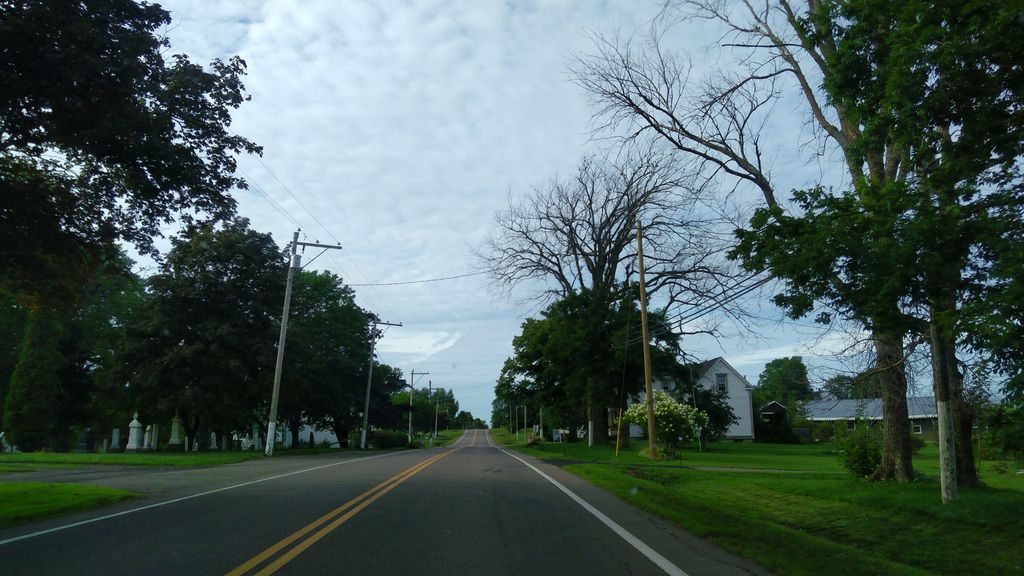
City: charlottetown